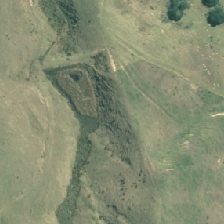
Land cover: high_producing_grassland